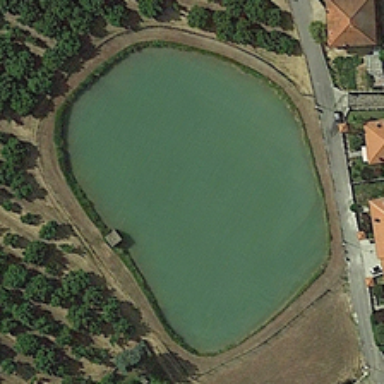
Many trees are planted around the lake .